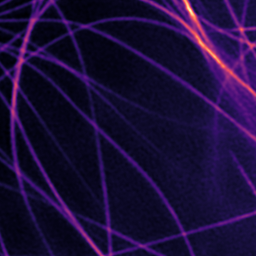
Label: Super-resolution Microtubules image